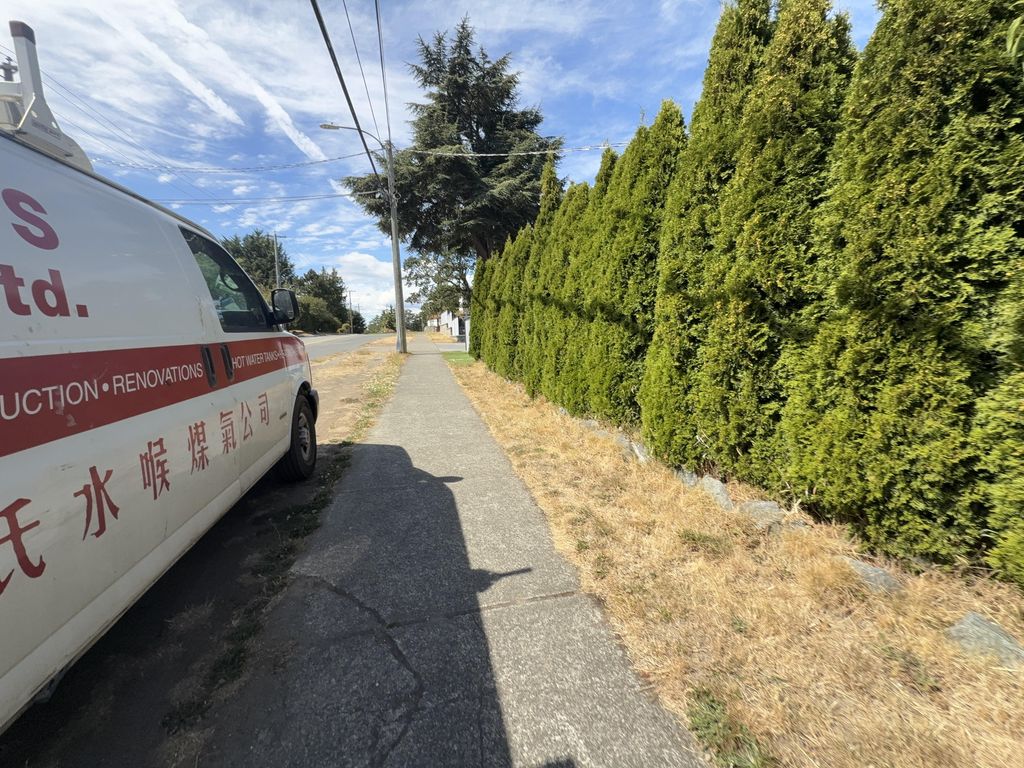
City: victoria